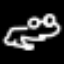
Label: frog